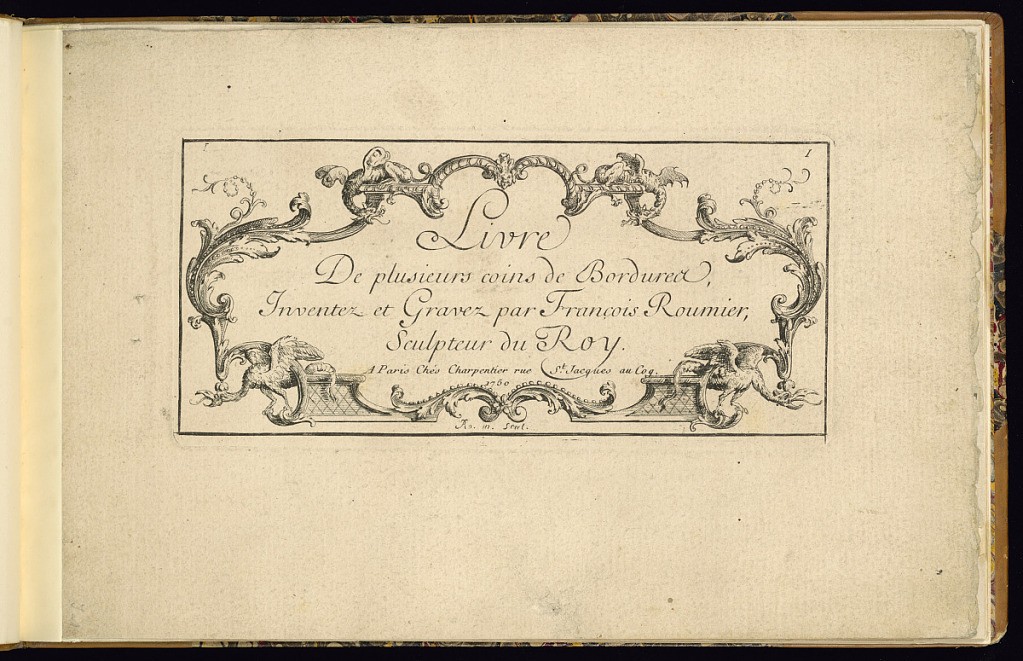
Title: Title Page
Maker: François Roumier, French, 16..–1748
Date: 1750
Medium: Etching and engraving on paper
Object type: Print
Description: Title page for a series of corner details for frames, borders, or moldings. The title is lettered within a cartouche made up of scrolling leaves, acanthus leaves, gadrooning, dragons, rosettes, beads, and diaper patterns. The plate is numbered, signed, and dated.